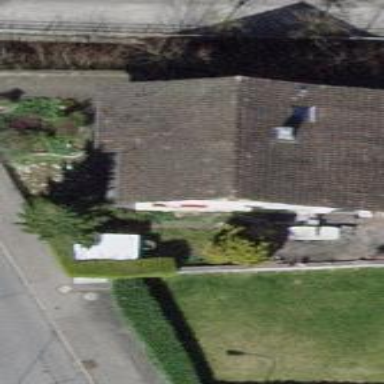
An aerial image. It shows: Detached building.